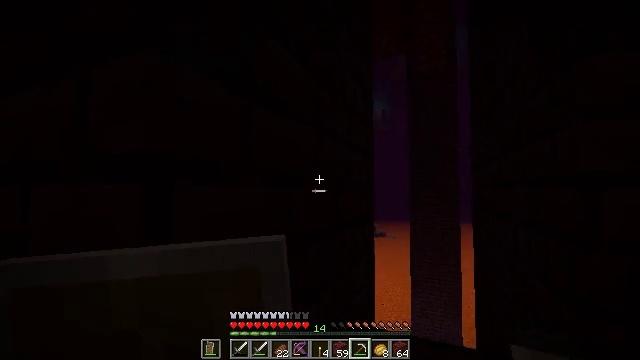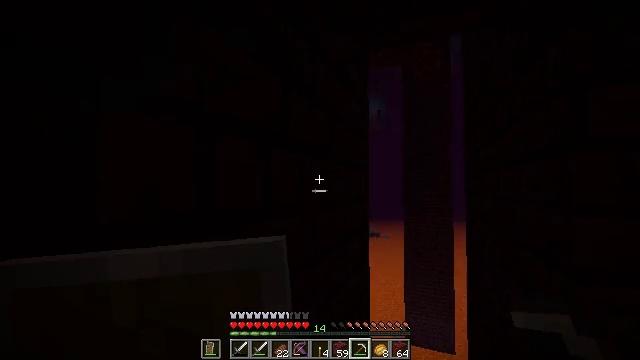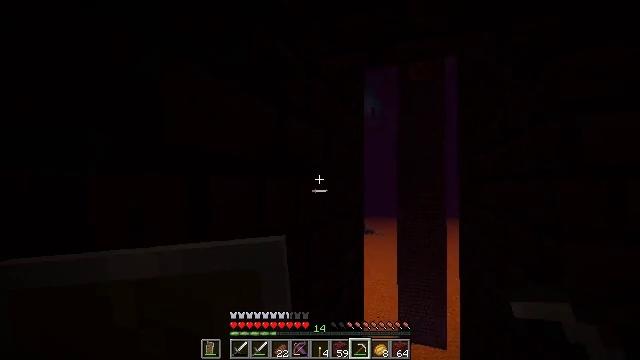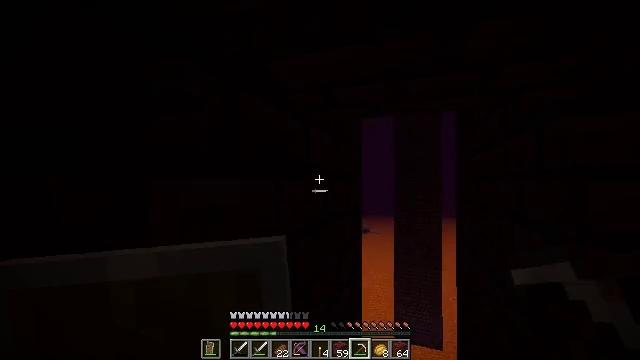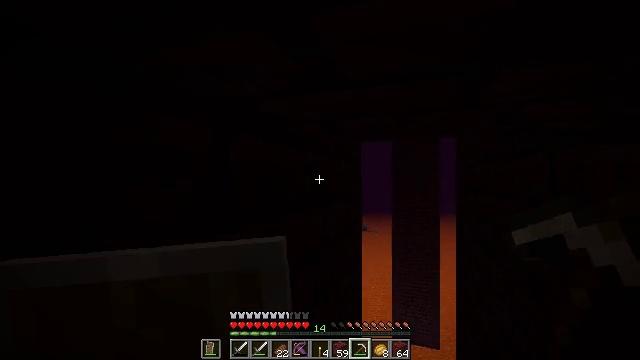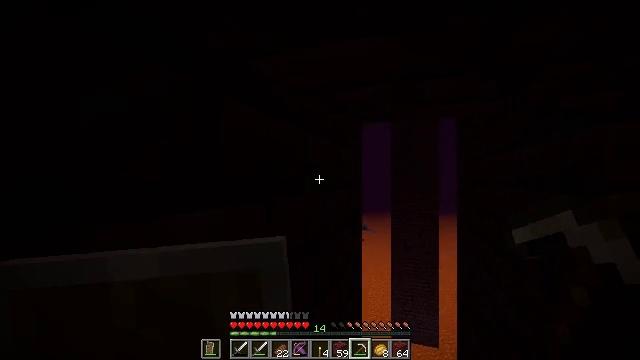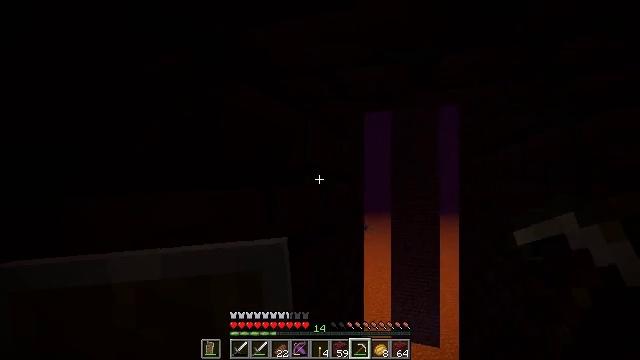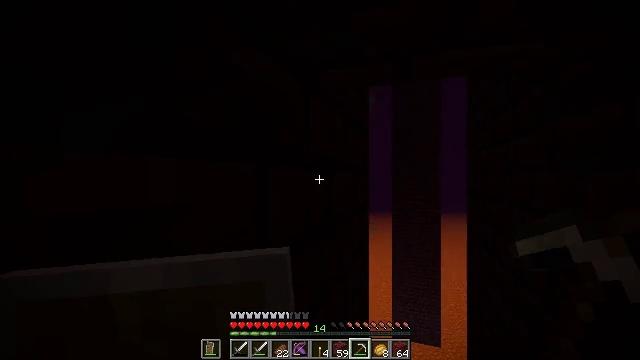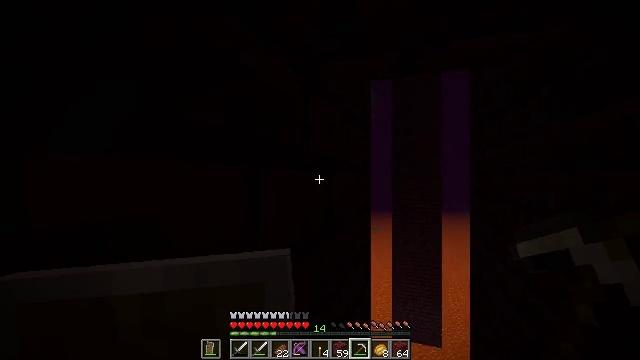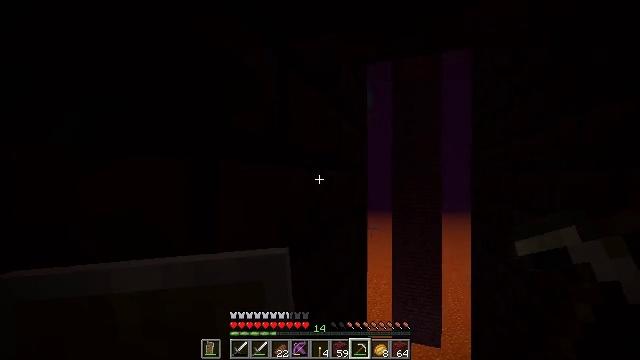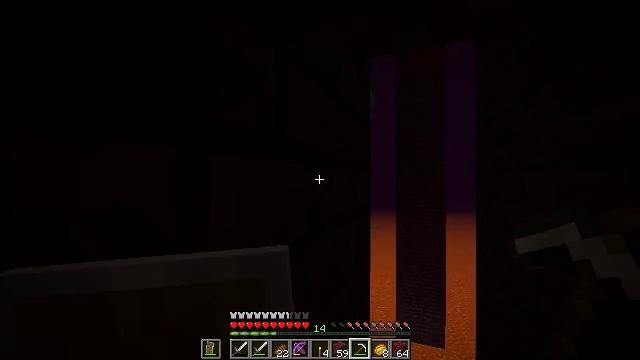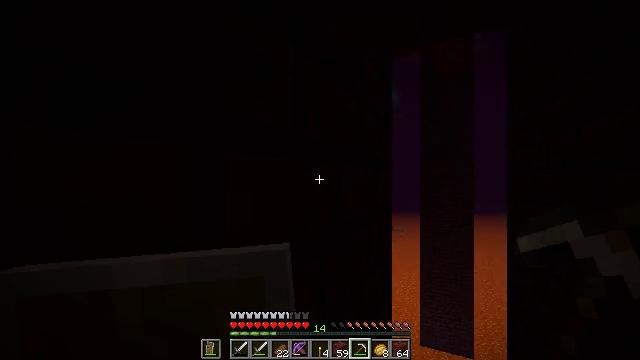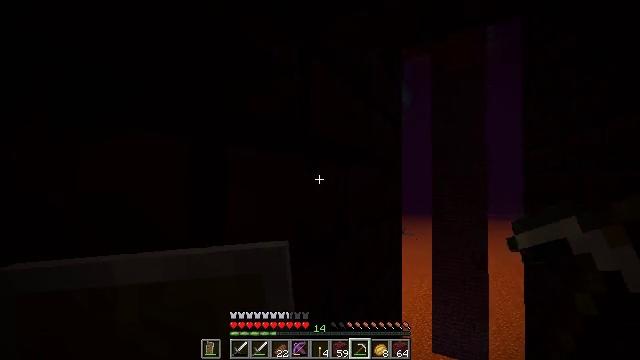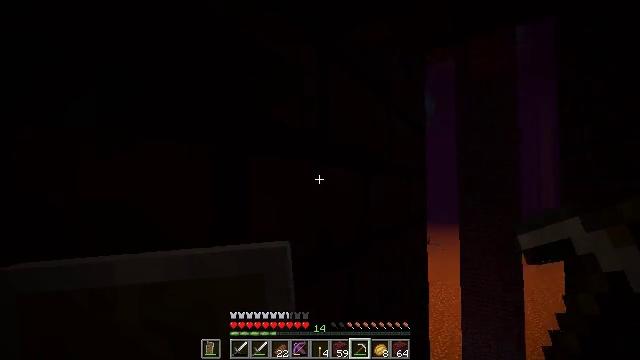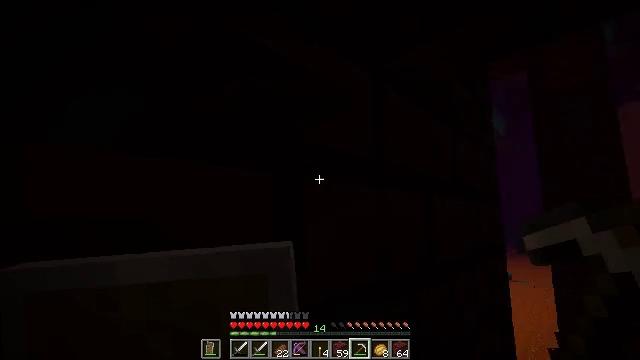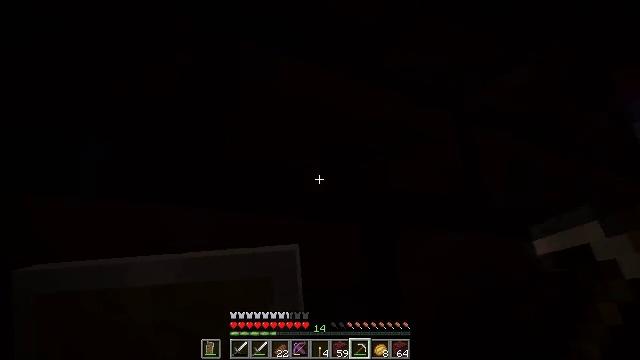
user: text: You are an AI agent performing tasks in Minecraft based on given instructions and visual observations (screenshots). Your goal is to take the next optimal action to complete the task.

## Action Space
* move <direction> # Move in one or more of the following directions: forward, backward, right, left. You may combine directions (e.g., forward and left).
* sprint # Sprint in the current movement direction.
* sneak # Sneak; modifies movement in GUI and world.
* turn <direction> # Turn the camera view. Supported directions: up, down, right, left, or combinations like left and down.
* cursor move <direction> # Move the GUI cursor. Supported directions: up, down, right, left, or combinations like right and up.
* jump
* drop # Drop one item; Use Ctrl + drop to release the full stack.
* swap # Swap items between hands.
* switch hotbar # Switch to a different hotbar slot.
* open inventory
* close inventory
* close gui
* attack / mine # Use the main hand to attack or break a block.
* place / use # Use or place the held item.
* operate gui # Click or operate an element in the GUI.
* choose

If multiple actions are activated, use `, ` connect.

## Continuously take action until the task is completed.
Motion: motion action
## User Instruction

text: Harvest nether bricks from a structure.
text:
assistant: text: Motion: move forward, turn right, jump
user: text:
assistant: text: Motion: move forward, turn right, jump
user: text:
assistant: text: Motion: move forward, jump
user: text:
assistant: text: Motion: move forward
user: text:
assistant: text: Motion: move forward
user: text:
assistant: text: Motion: move forward
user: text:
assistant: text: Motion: move forward
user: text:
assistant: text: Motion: no_op
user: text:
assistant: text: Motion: no_op
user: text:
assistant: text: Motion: no_op
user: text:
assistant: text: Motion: turn left
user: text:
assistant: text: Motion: turn left
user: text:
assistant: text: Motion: turn left and up
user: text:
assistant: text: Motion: turn left and up
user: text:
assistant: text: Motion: turn left and up
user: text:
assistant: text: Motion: turn left and up
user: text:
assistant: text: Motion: turn left, attack / mine
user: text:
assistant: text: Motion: turn left, attack / mine
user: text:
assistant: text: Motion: turn up, attack / mine
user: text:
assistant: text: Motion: turn left and up, attack / mine
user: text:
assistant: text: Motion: turn left and up, attack / mine
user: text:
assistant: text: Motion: turn left, attack / mine
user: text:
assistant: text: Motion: turn left, attack / mine
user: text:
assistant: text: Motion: attack / mine
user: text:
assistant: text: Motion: attack / mine
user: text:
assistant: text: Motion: attack / mine
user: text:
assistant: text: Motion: attack / mine
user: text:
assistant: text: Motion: attack / mine
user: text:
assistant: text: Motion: turn left and down, attack / mine
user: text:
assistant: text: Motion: turn left and up, attack / mine